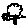
Label: tree